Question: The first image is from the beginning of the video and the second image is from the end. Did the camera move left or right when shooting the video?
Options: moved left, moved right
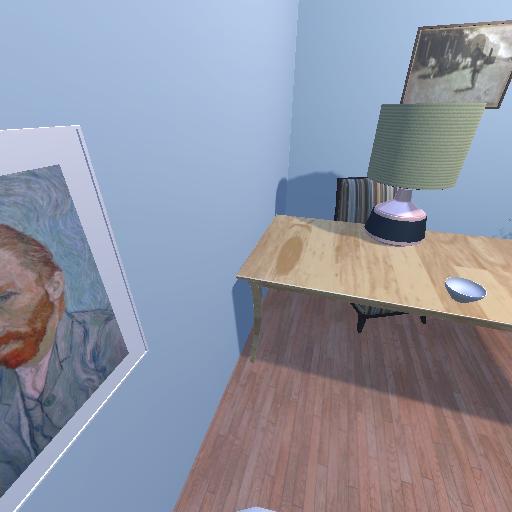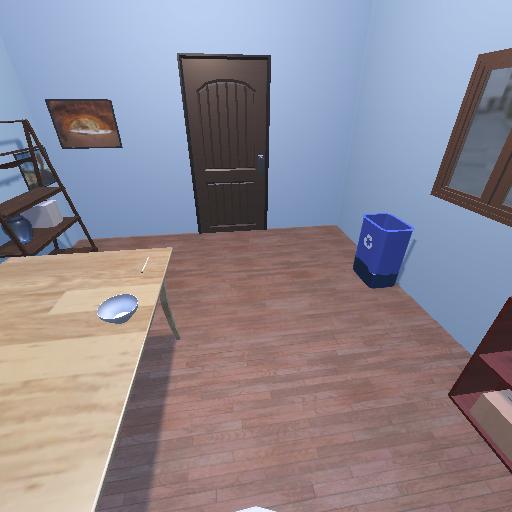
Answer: moved left